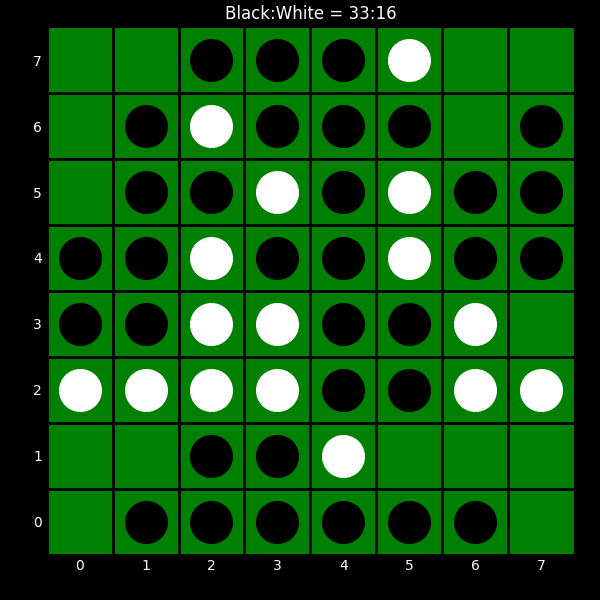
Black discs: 33
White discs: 16